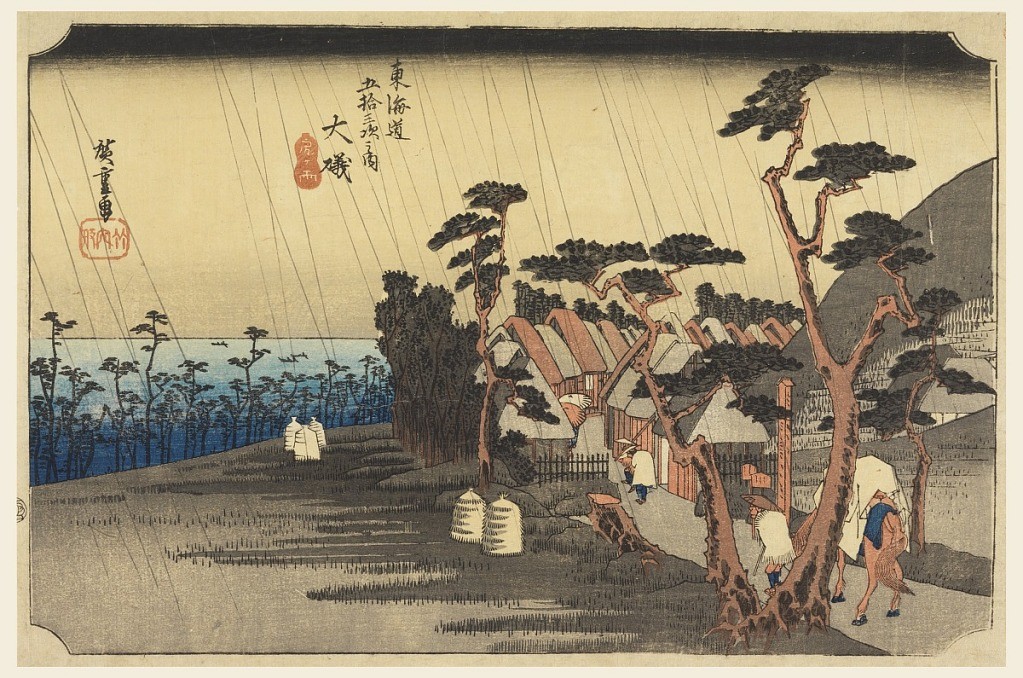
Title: Tora's Rain (Oiso, Tora-ga-ame), in The Fifty-Three Stations of the Tokaido Road (Tokaido Gojusan Tsugi-no Uchi)
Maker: Ando Hiroshige, Japanese, 1797–1858
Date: ca. 1834
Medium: Woodblock print in colored ink on paper
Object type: Print
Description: This rainy scene shows travelers entering the village of Oiso. The town is surrounded by pine trees which also decorate the water's edge. "Tora-ga-ame" translates to "Tiger Rain" or "Tears of Tora." The legend of Tora tells about a heroine of the famous Soga Story. She lived in the town of Oiso and turned into stone by her grief.